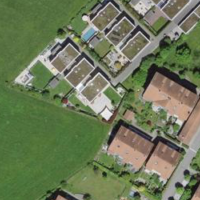
EUNIS habitat code: 55
Species observed at this site:
Euonymus europaeus
Tussilago farfara